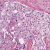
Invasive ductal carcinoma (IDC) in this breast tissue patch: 1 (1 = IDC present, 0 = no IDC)